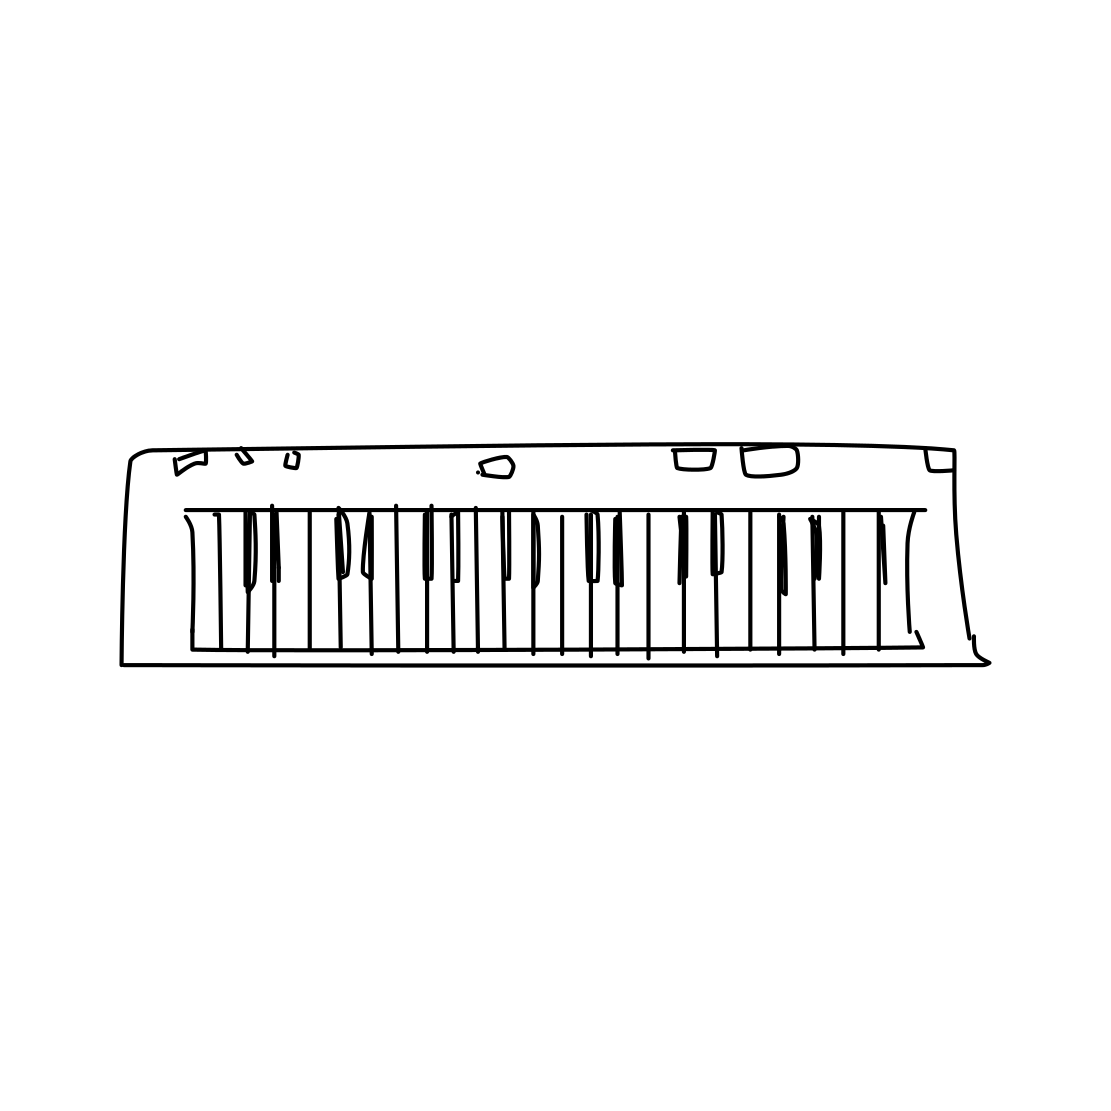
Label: piano